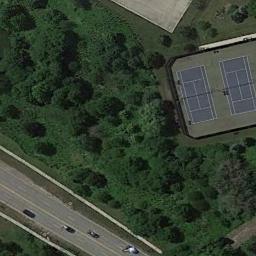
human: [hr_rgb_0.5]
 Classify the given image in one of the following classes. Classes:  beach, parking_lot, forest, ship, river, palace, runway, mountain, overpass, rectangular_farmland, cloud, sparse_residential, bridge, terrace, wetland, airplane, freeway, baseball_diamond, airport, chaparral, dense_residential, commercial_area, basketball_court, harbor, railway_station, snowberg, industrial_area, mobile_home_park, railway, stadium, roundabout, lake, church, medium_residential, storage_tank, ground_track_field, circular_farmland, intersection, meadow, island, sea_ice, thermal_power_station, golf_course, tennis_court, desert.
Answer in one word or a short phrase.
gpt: tennis_court